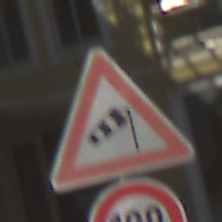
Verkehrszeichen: SeitenwindVonRechts
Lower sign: Geschwindigkeit120
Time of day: MorningAfternoon
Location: Outdoor (Urban)
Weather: PartlyCloudy
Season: NotSpecified
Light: Natural